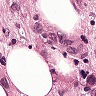
Metastatic tissue present: yes